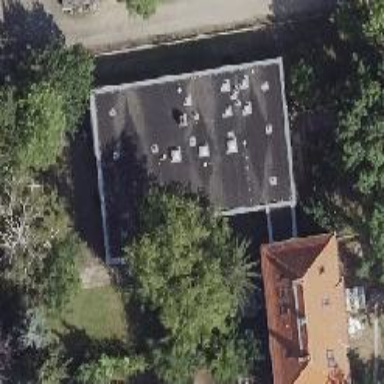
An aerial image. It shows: Community center with community hall.